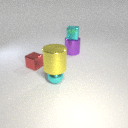
large purple metal cylinder behind small red metal cube